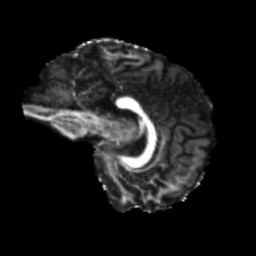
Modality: FA
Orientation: sagittal
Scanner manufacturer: siemens
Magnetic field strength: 3 T
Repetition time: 4 s
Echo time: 0.0594 s